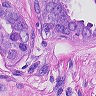
Metastatic tissue present: yes